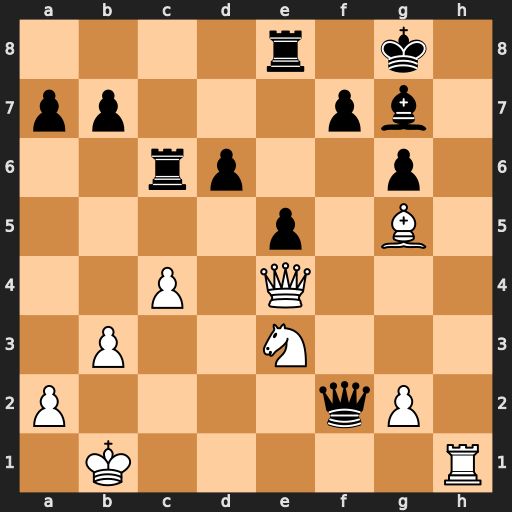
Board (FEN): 4r1k1/pp3pb1/2rp2p1/4p1B1/2P1Q3/1P2N3/P4qP1/1K5R
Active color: w
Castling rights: -
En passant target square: -
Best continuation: Ng4 d5 cxd5 Qf5 Qxf5 gxf5 dxc6